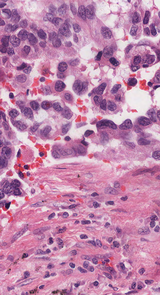
Tumor epithelial tissue: yes
Tumor-associated stroma tissue: yes
Normal tissue: no